Interaction volume radius: 5 \u00c5
Interaction volume height: 30 \u00c5
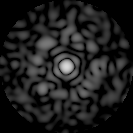
Disorder parameter: 0.8385